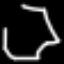
Label: octagon